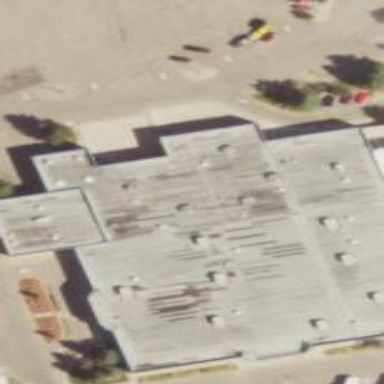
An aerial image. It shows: Outdoor shop that is part of building.